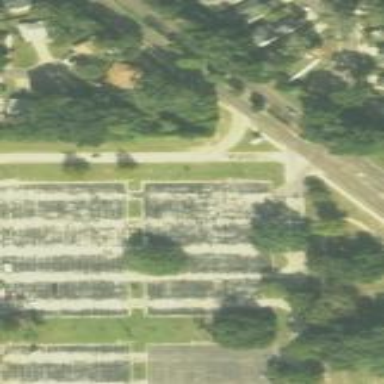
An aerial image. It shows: Parking area.